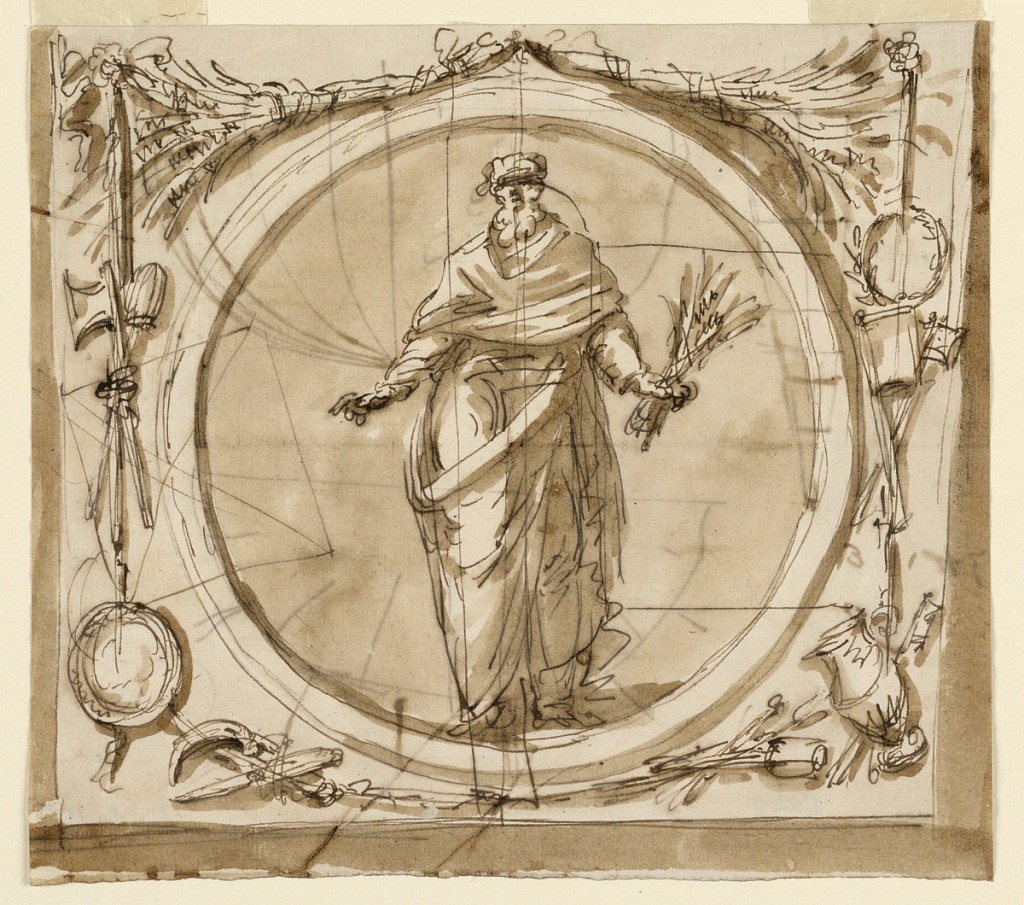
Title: Design for Overmirror Decoration for the Noble Cabinet, Palazzo Altieri
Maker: Giuseppe Barberi, Italian, 1746–1809
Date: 1789–1793
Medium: Pen and brown ink, brush and brown wash on off-white laid paper
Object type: Drawing
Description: An inner circular frame is rectangularly framed. In the center stands an old bearded man, with a bunch of branches in his left hand. On top are probably two bunches of ears of grain. From a bowknot at left hang, laterally, an ax and a mace (?), a basin, at right a wreath, two weapons or tools, and a pitcher. Below are more objects. On the reverse are two drawings referring to the construction of conches, an obelisk, and "6 3 4 1/2". (RB '45)

Blank roundel, flanked by grotesques, for the decoration above the mirror, noble cabinet, Palazzo Altieri. (PDM '91)